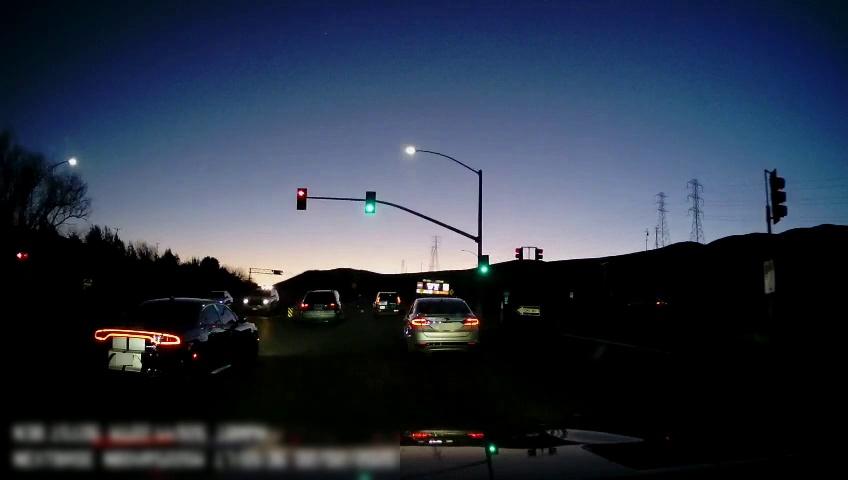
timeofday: Dusk/Dawn/Twilight
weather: Other
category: Drivable Space
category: Vehicles | SUV
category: Vehicles | SUV
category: Vehicles | Car
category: Vehicles | Car
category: Vehicles | SUV
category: Vehicles | Car
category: Vehicles | Car
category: Lanes | Current Lane
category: Traffic | Lights
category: Traffic | Lights
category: Traffic | Lights
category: Traffic | Lights
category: Traffic | Lights
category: Traffic | Signs
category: Traffic | Lights
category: Traffic | Lights
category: Traffic | Signs